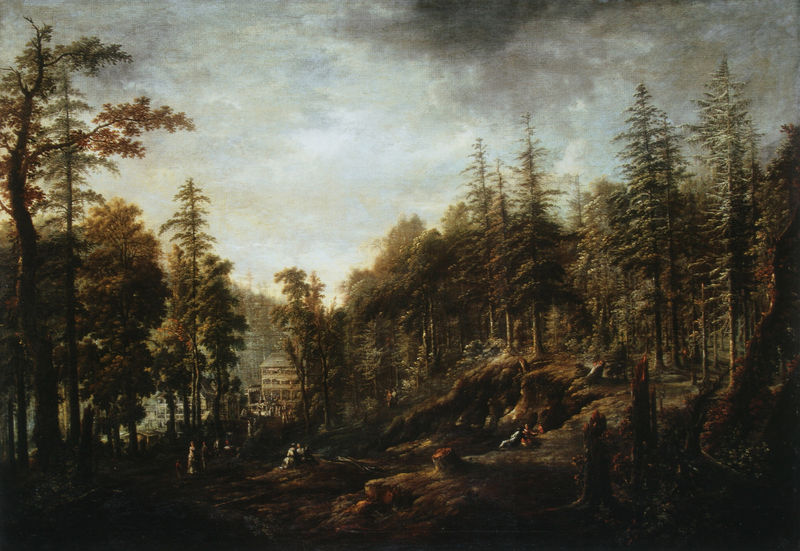
Titel: Das Augustusbad bei Radeberg
Künstler: Johann Alexander Thiele
Standort: Dresden
Institution: Gemäldegalerie Alte Meister
Schlagwörter: baum, berg, blau, blätter, dunkel, felsen, gemälde, gewitter, himmel, laub, mann, schatten, weiß, wolken, bäume, frauen, grün, landschaft, menschen, ocker, see, sitzen, äste, braun, fenster, frau, grau, hell, hintergrund, holz, licht, männer, schwarz, tür, ölbild, dach, gebäude, gras, haus, rot, schloss, tiere, weg, wiese, wolke, steine, öl, ast, baumstamm, erde, hügel, natur, stamm, zweige, hütte, sonne, paar, pflanzen, höhle, wald, anhöhe, kinder, turm, düster, naturalismus, abhang, berge, gebirge, hang, pause, picknick, rast, figuren, kuppel, tannen, querformat, staffage, stämme, unwetter, regen, stiel, stümpfe, wurzel, bedeckt, lichtung, bedrohlich, fichte, tanne, ölmalerei, mahlzeit, holzfäller, nadelbäume, fichten, hain, tannenwald, nadelwald, eiche, baumwipfel, wipfel, stumpf, brotzeit, baumstumpf, staffagefiguren, repoussoir, baumstümpfe, erdhügel, paare, dunkle wolken, tannenspitzen, sinne